Interaction volume radius: 10 \u00c5
Interaction volume height: 40 \u00c5
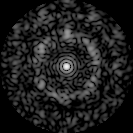
Disorder parameter: 0.7211